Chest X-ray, PA view. Patient: 55 years old, sex F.
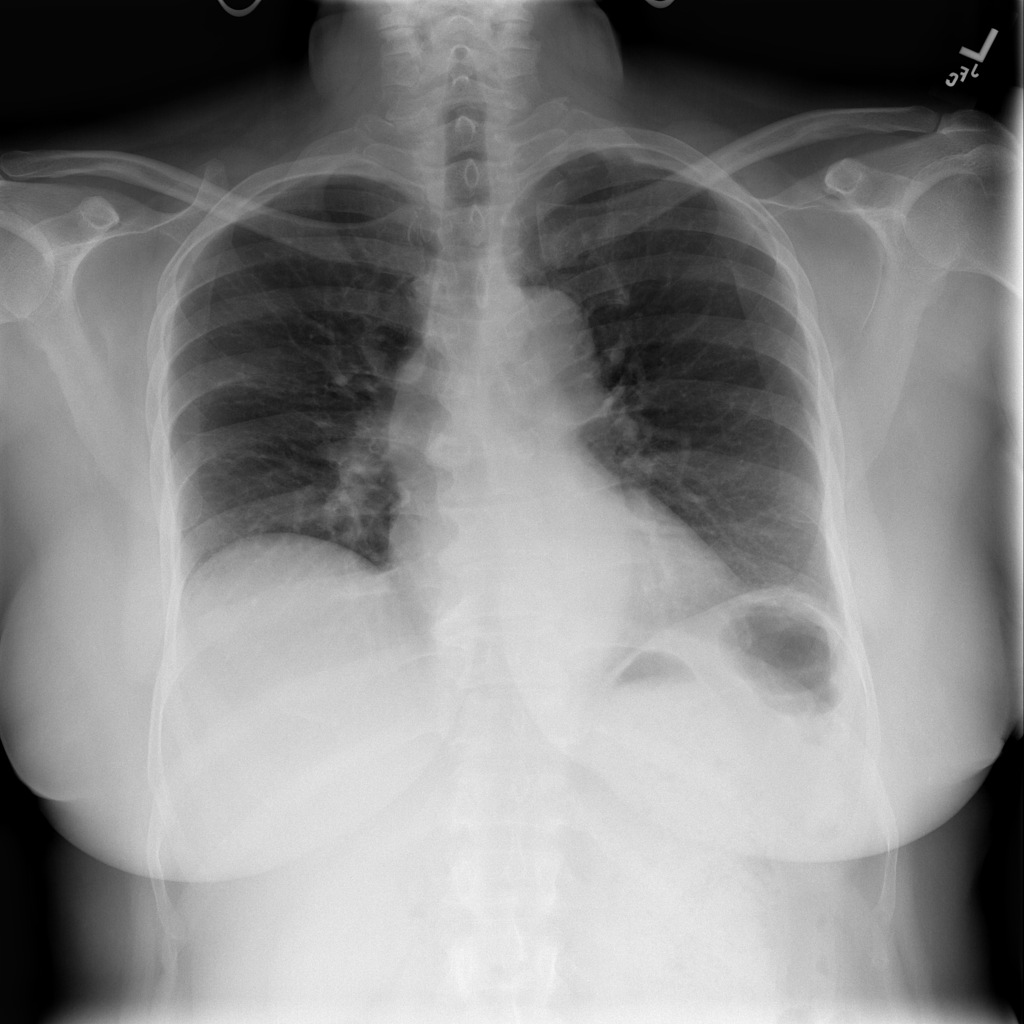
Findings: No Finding